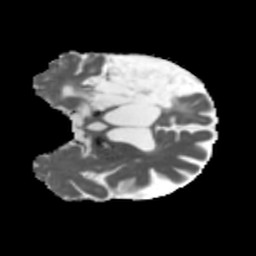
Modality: MD
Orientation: coronal
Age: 64
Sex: male
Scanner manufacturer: siemens
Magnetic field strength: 3 T
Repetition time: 5.47 s
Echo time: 0.0854 s